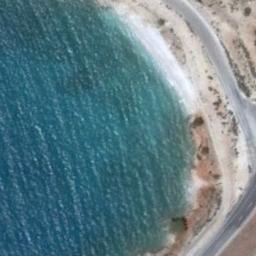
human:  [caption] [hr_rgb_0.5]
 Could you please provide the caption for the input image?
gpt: There are people playing near the beach .

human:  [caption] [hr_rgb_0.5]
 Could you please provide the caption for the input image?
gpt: The type of beach is rocky coast, And a road is on the beach and the color of the seawater is dark blue .

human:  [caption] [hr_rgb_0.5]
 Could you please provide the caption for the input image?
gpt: Blue water and green grass and several roads by the beach .

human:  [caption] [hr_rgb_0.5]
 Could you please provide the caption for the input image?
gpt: The blue seawater lashes the rocks .

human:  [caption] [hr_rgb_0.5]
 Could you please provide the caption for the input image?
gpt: There is a road near the beach .